Interaction volume radius: 5 \u00c5
Interaction volume height: 20 \u00c5
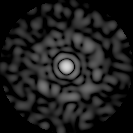
Disorder parameter: 0.8373